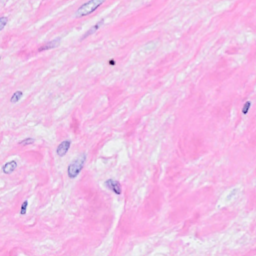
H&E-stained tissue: Breast